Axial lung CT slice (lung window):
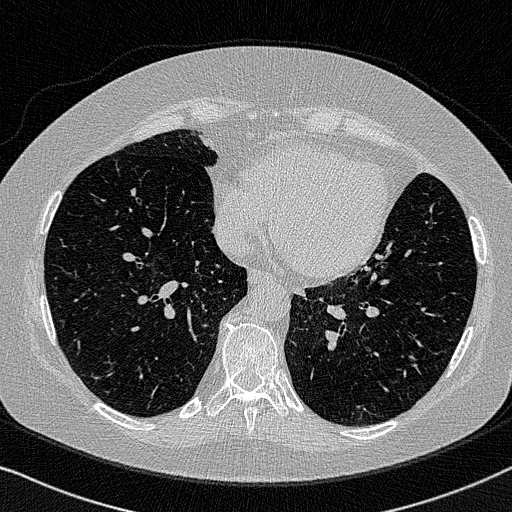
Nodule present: no